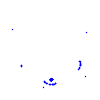
Particle: proton